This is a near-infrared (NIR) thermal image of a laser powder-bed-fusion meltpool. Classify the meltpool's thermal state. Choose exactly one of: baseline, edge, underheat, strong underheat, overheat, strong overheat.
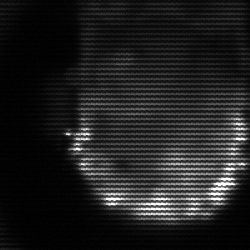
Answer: baseline